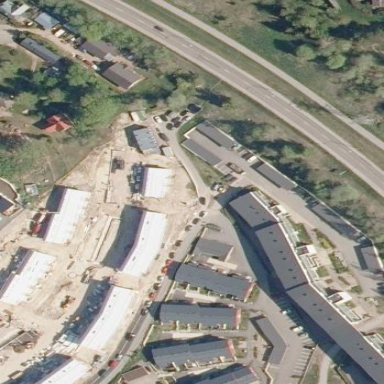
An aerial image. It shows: Parking area with asphalt surface and carports.